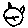
Label: cat